Aerial crown-view tile of a tropical tree (Barro Colorado Island, Panama), acquired 20240716:
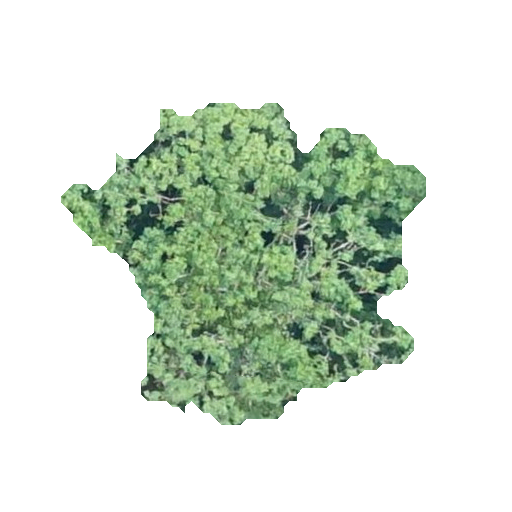
Species: Lonchocarpus heptaphyllus
GBIF accepted scientific name: Lonchocarpus heptaphyllus
Crown area: 117.635 m²